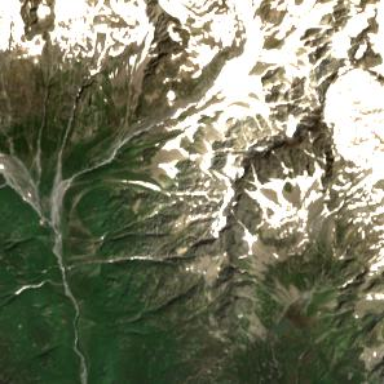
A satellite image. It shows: Majestic peak in the wilderness.